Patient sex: F
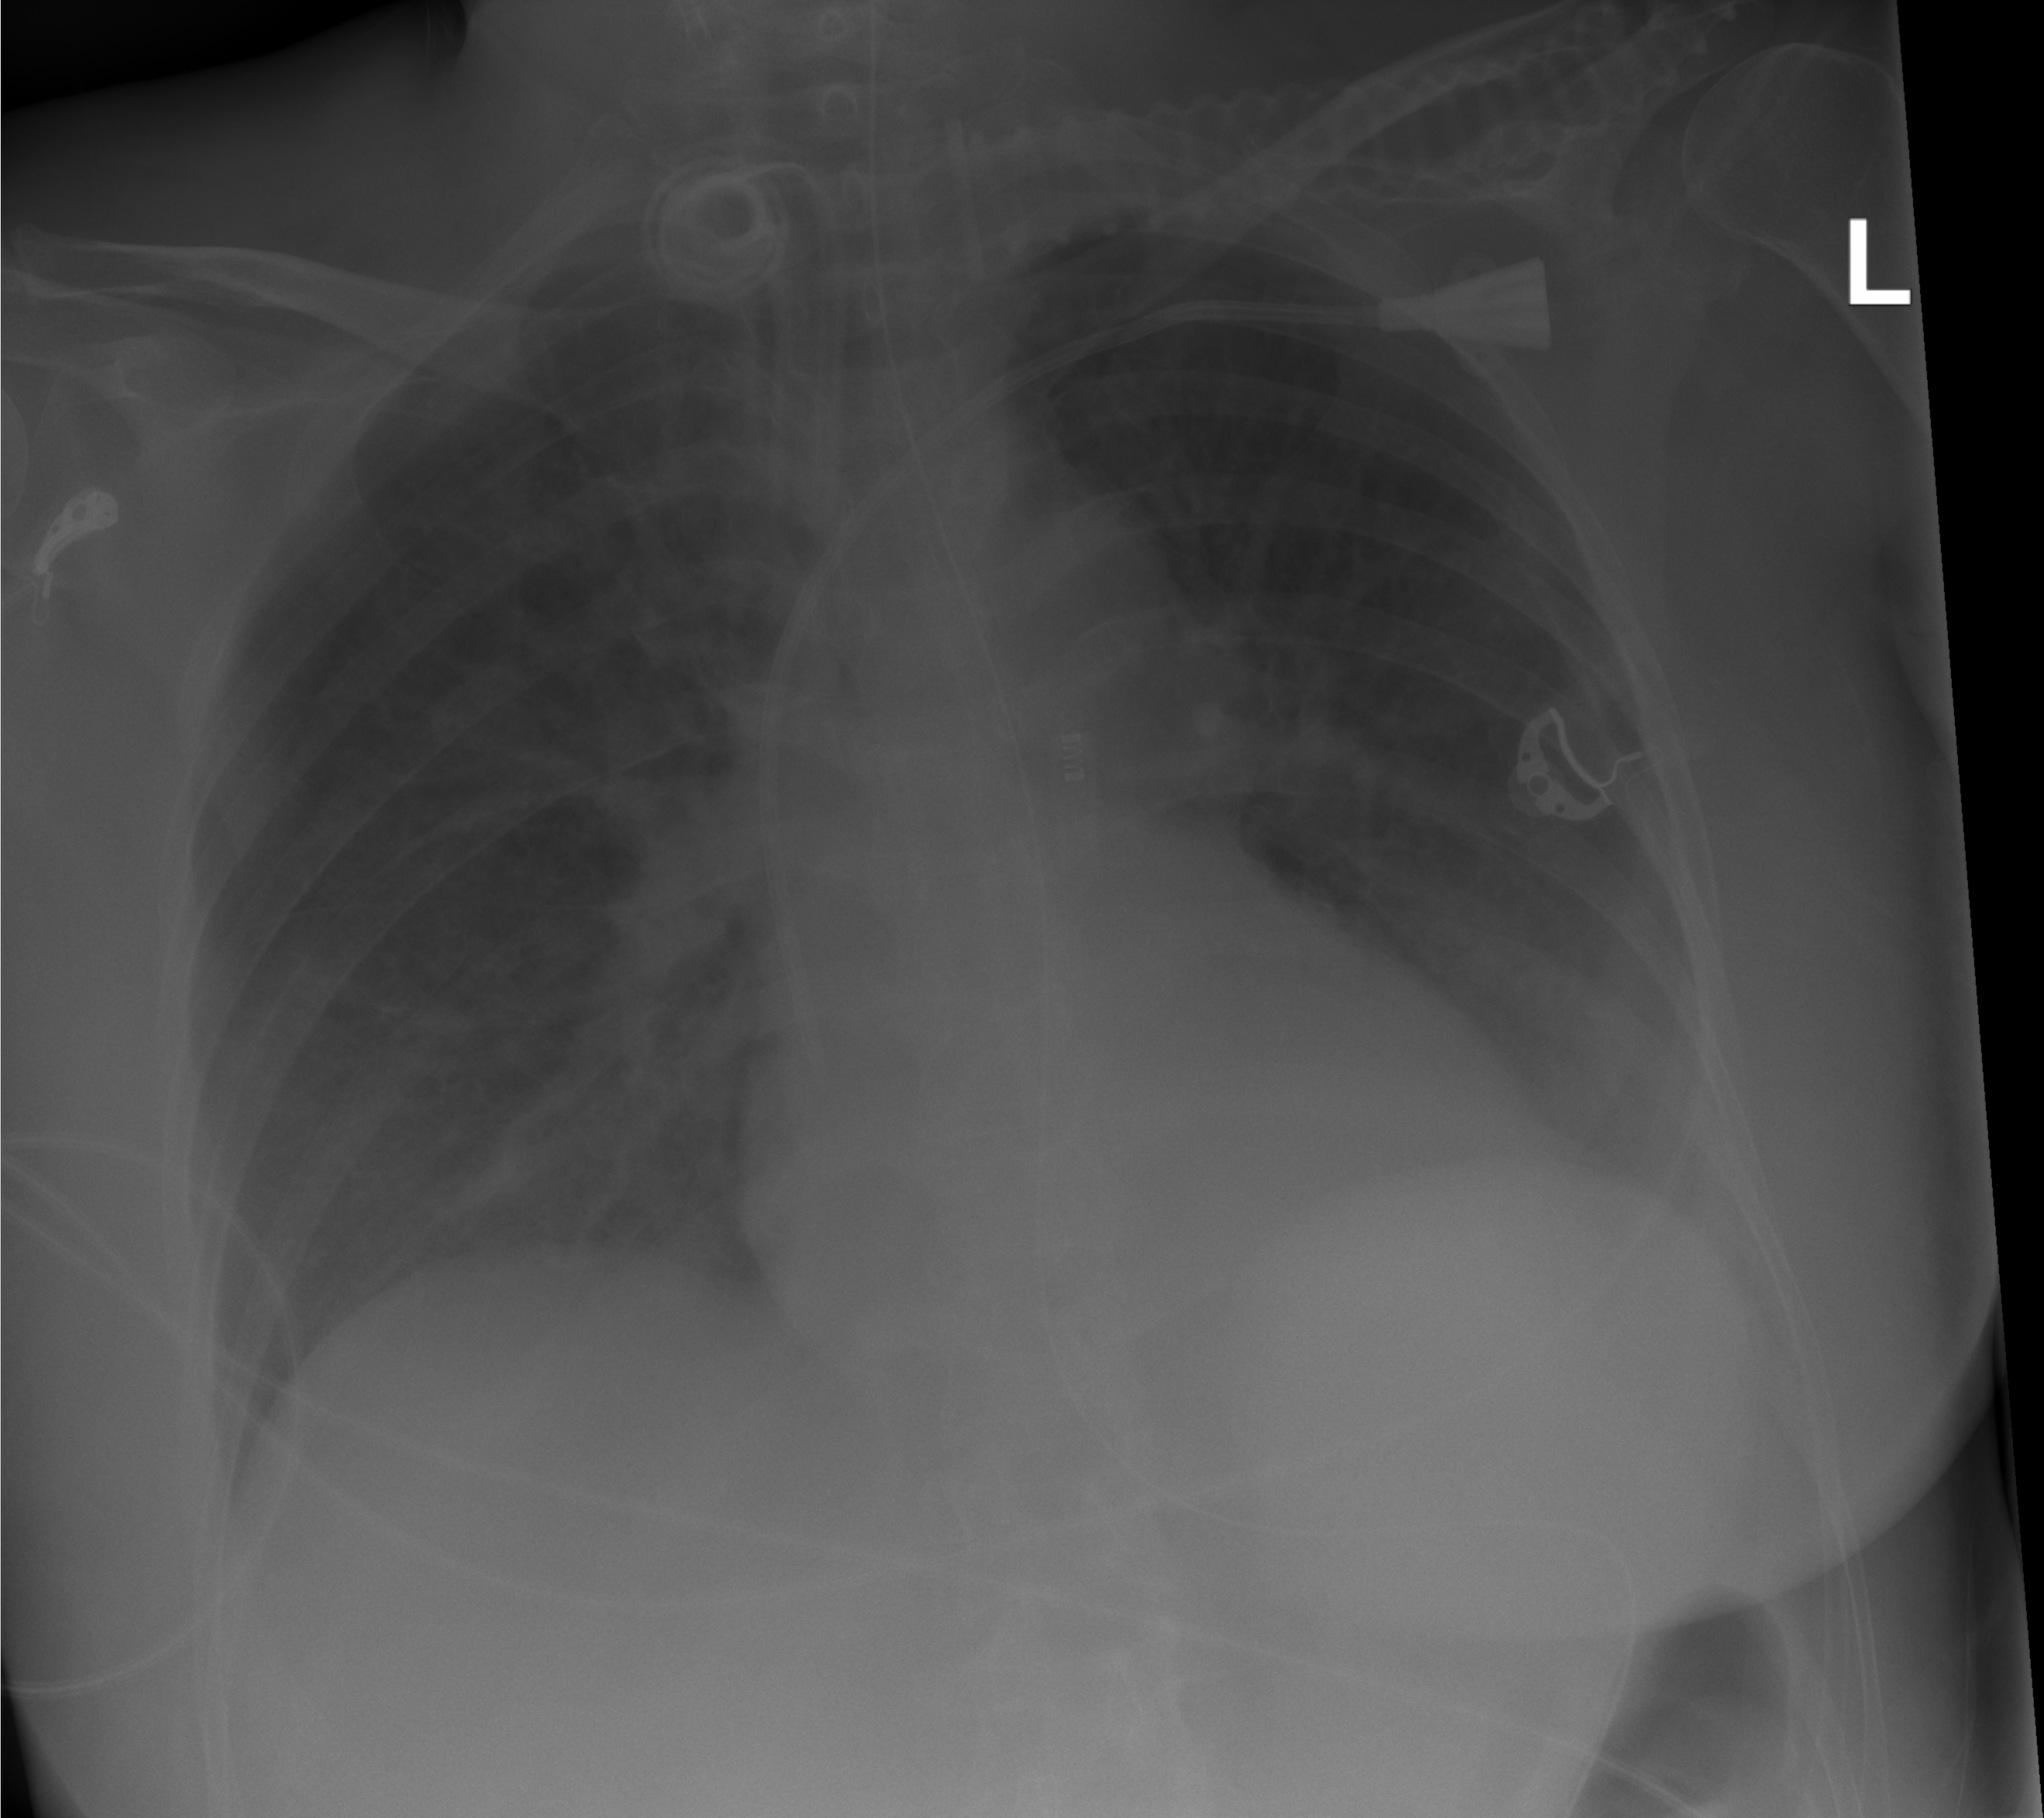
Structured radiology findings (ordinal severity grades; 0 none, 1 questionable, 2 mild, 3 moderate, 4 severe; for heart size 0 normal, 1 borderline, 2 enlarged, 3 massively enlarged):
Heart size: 0
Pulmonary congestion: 3
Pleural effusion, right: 0
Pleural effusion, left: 2
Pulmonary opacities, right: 2
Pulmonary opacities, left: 2
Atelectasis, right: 2
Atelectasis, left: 2